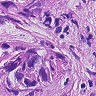
Metastatic tissue present: yes